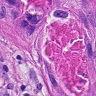
Metastatic tissue present: yes